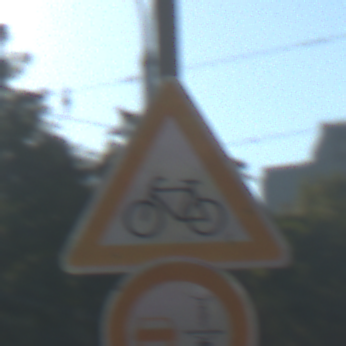
Verkehrszeichen: RadverkehrRechts
Zusatzzeichen unten: VerbotUeberholenEinspurigeFahrzeuge
Umgebung: Outdoor, Urban
Tageszeit: MorningAfternoon
Wetter: Clear
Licht: Natural
Jahreszeit: NotSpecified
Kontrast: HighContrast